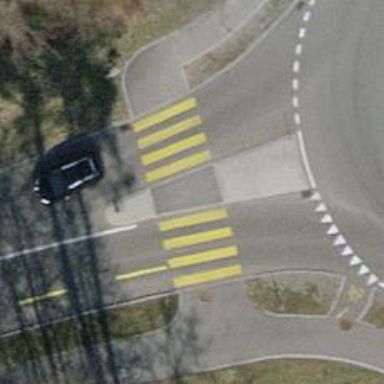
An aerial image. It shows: Marked footway crossing with asphalt surface and crossing island.